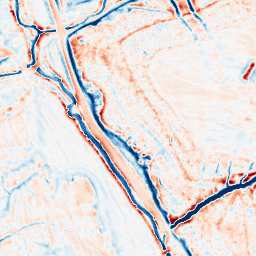
Category: edge_preserving
Decomposition family: bilateral
Decomposition parameters: d: 15
sigma_color: 25
sigma_space: 150
Upsampling method: lanczos
Upsampling parameters: scale: 4
Upsampling scale: 4